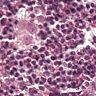
Metastatic tissue present: yes